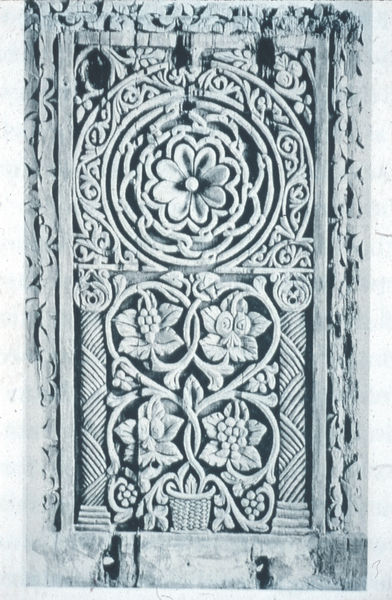
Titel: Holzschnitzarbeit, omaijadisch
Künstler: unbekannt
Institution: unbekannt
Schlagwörter: blau, blätter, weiß, äste, blume, blumen, fenster, geschwungen, holz, schmuck, schwarz, säule, säulen, tür, blüte, blüten, rose, muster, ornament, teppich, rahmen, sockel, stein, vorhang, ast, girlande, pflanzen, kreis, rund, früchte, ranken, skulptur, trauben, vase, blumentopf, relief, spanien, topf, bein, bogen, mauer, linien, rand, dekoration, wein, verkleidung, symmetrie, dekor, floral, gerade, ornamente, verzierung, korb, tor, foto, fotografie, photographie, blütenblätter, truhe, geflecht, medaillon, orient, rechteck, form, schwarzweiss, kreise, lilie, kapitell, ranke, schnitzerei, girlanden, photo, ornamental, portal, schnörkel, arabisch, weintrauben, rosette, geflochten, antik, verschlungen, mittelalter, dornen, schlangen, tempel, traube, siegel, reben, fotographie, ziseliert, viereck, verzierungen, mittelalterlich, geschnitzt, schnitzen, schnitzereien, schnitzwerk, schlingen, gemeißelt, elfenbein, mamor, schnitzerein, wachsen, weinreben, winkel, traben, schnitzkunst, keltisch, beschädigt, byzanz, floralmuster, hufeisenbogen, ornamtentik, quartett, flechtband, reflief, verschnörkelt, lätter, gemeiselt, kblume